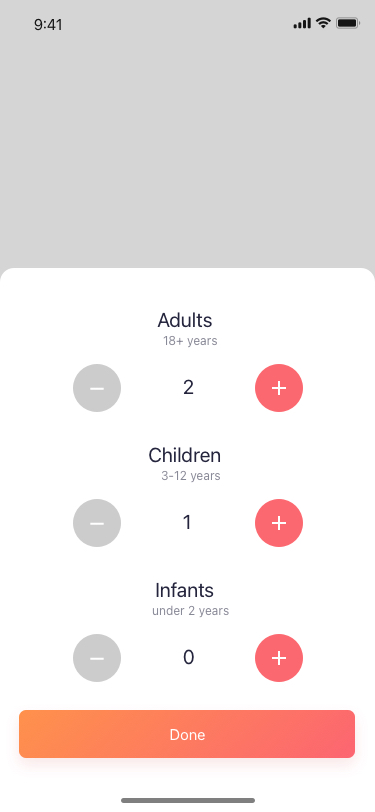
Text in this UI design:
One Way
Return
under 2 yeats
0
Infants
2-11 years
0
Children
12-15 years
0
Teens
16+ years
1
Adults
Cancel
Done